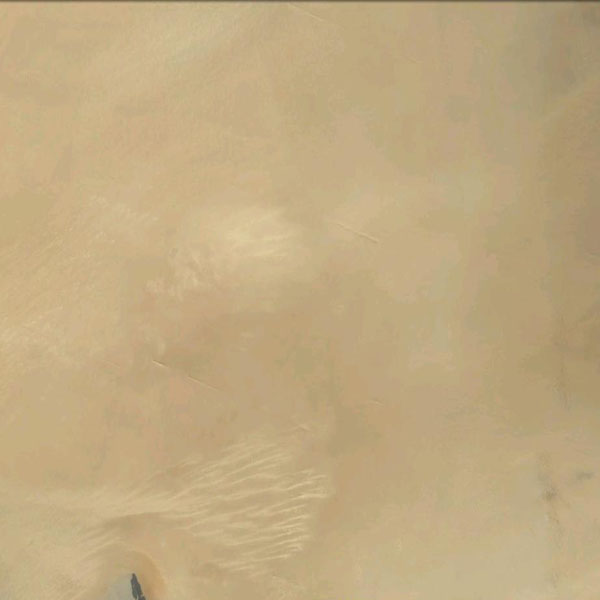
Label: Desert